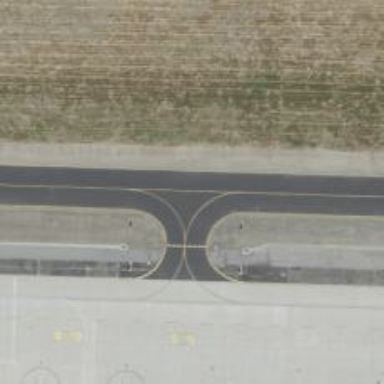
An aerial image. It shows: View of taxiway at the airport.